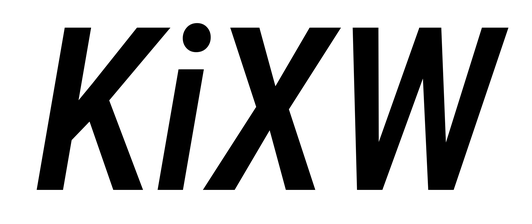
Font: Roboto-Italic_Condensed_Medium_Italic